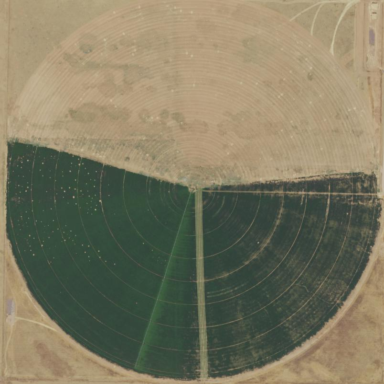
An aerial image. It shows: Farmland with pivot irrigation system.